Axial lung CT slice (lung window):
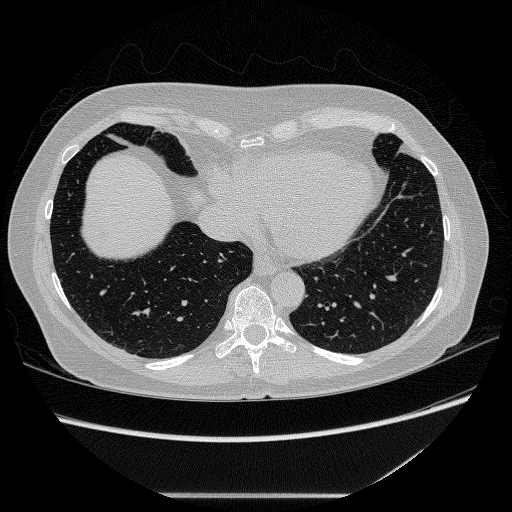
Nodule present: no